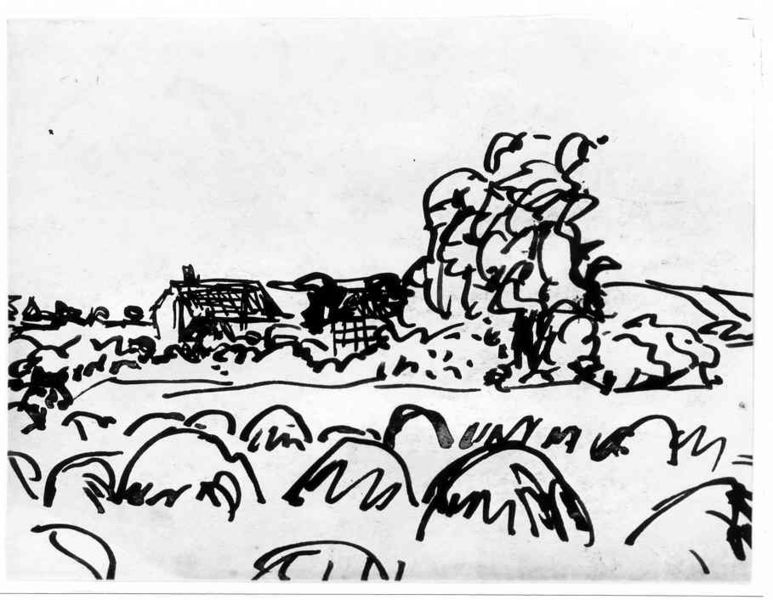
Titel: Bauerngehöft auf Fehmarn
Künstler: Ernst Ludwig Kirchner
Standort: Karlsruhe
Institution: Staatliche Kunsthalle Karlsruhe
Schlagwörter: baum, berg, feder, himmel, wasser, weiß, bäume, fluss, landschaft, menschen, bewegung, frau, grau, schwarz, skizze, stroh, zeichnung, dach, gras, haus, weg, wiese, zaun, expressionismus, malerei, wand, stein, steine, ebene, erde, feld, felder, ferne, horizont, häuser, hügel, strauch, weite, wind, busch, büsche, gebüsch, hütte, sträucher, boden, wald, kamin, schornstein, schuppen, schnell, papier, moderne, acker, ernte, getreide, heu, abstrakt, leere, dorf, dächer, grafik, linien, bauernhof, hof, idylle, steppe, striche, bauer, abstrahiert, gauguin, tusche, scheune, linie, haufen, kohle, hocken, schwarzweiss, schraffur, landscaft, radierung, stich, filzstift, strich, bleistift, entwurf, stift, tinte, bauernhaus, landscahft, gehöft, büschel, kate, weise, stadel, ungenau, federzeichnung, norddeutschland, erdhügel, sizze, strichzeichnung, heuballen, baume, weiler, farm, häser, ballen, zeichnung skizze, baim, kanim, scribble, schweaz, woiese, heuberge, schwarz weiss landschaft feld haus baum skizze, papierzeichnung